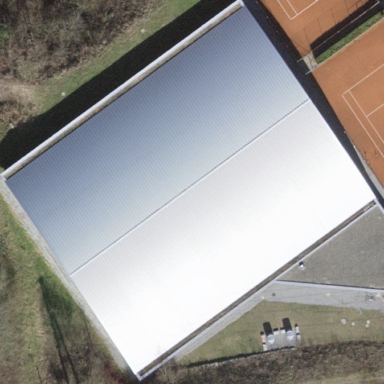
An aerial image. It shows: Building that houses tennis court and sports hall.